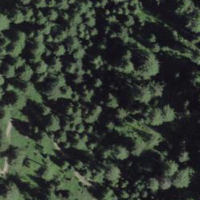
EUNIS habitat code: 43
Species observed at this site:
Ajuga pyramidalis